Aerial crown-view tile of a tropical tree (Barro Colorado Island, Panama), acquired 20250915:
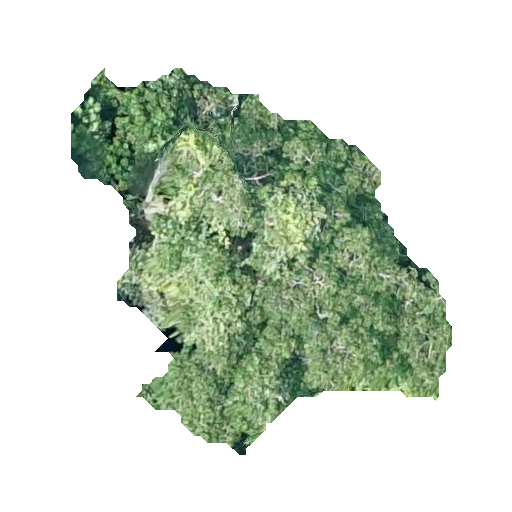
Species: Hura crepitans
GBIF accepted scientific name: Hura crepitans
Crown area: 126.888 m²